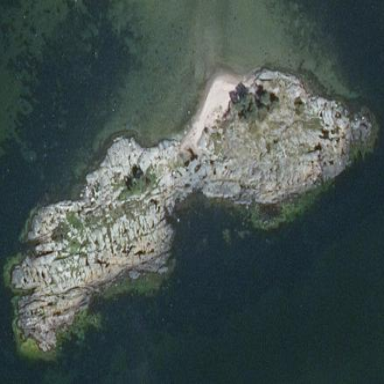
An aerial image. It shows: Island with natural coastline.